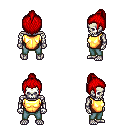
a pixel art fantasy rpg character, male body template, skeleton, gold chest armor, teal pants, red short topknot hairstyle, four views (front, back, left, right), 2x2 character sprite sheet, small pixel art, hard edges, no anti-aliasing